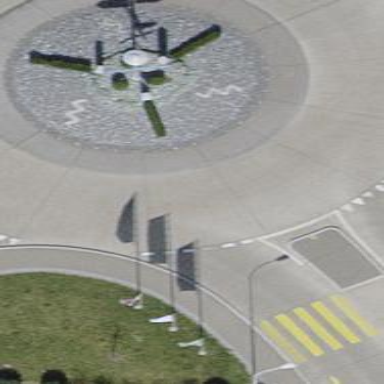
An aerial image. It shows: Secondary road with asphalt surface leading to roundabout.